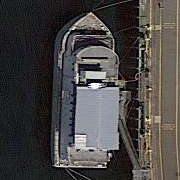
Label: civil